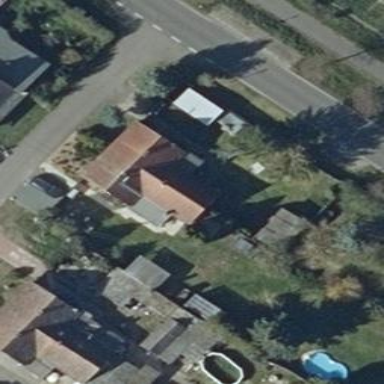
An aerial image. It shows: Residential building.